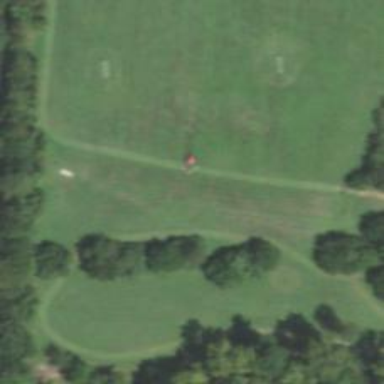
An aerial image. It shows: Disc golf hole.